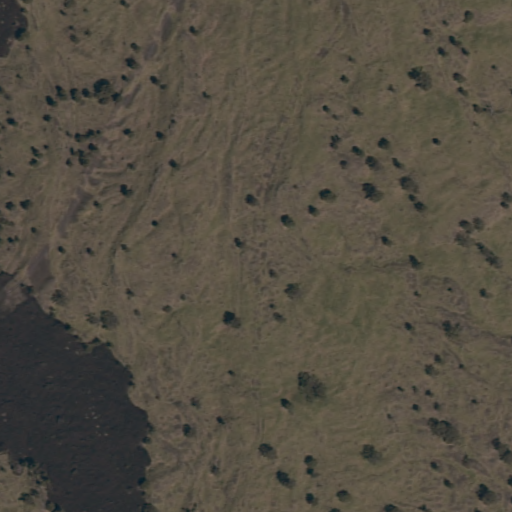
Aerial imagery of lava area in Hawaii named Kipuka Peehi containing only unknown